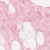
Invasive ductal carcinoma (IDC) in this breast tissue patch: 0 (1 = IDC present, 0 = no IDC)